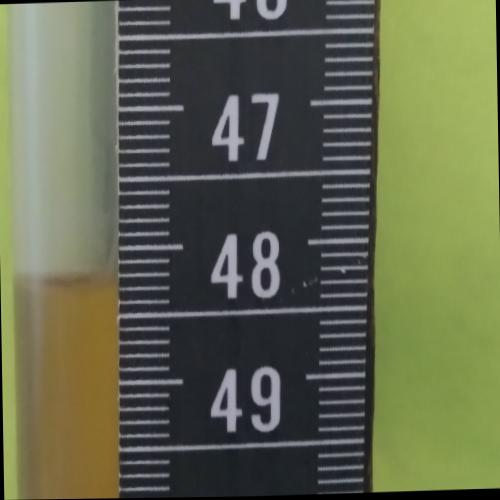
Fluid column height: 48.2 cm